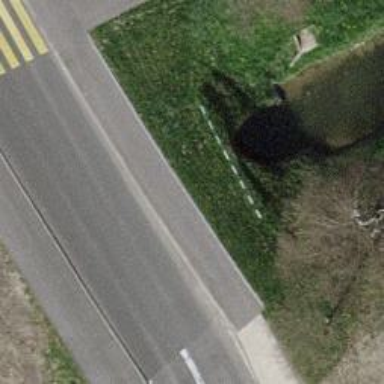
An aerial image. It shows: Canal culvert running through tunnel.